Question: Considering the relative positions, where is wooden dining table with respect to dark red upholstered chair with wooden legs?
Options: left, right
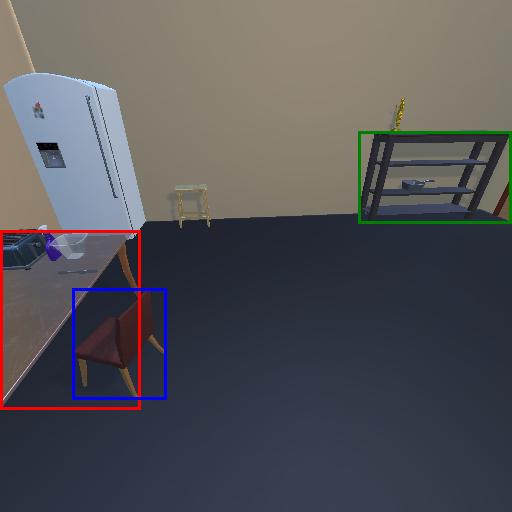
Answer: left